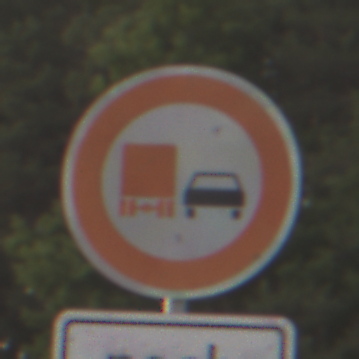
Verkehrszeichen: UeberholverbotKraftfahrzeuge
Zusatzzeichen unten: LaengeEinerStrecke3
Umgebung: Outdoor, Nature
Tageszeit: SunriseSunset
Wetter: Clear
Licht: Natural
Jahreszeit: NotSpecified
Kontrast: LowContrast